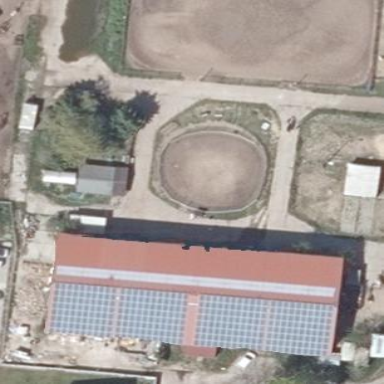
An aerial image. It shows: Equestrian pitch for leisure land sports.